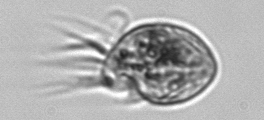
Label: Strombidium_morphotype1